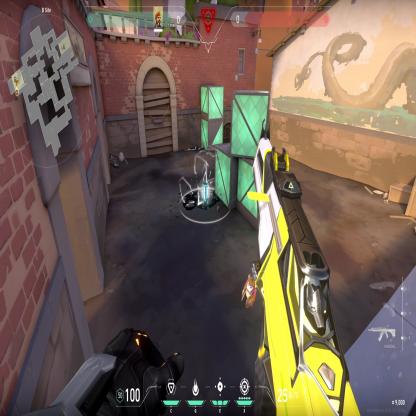
Label: planted spike